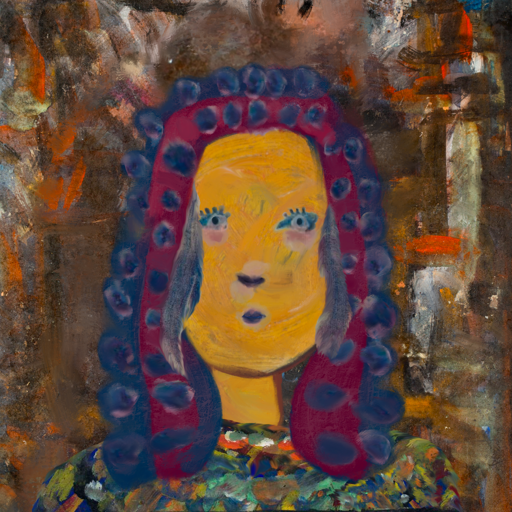
Background: GypsyQueen, Head And Neck Front: After_Raid, Face Front: Hill_Girl, Bust: An_Impression, Hair Front: Hill_Girl, Head Accessory: Blank, Second Necklace: Blank, Necklace: Blank, Baby: Blank